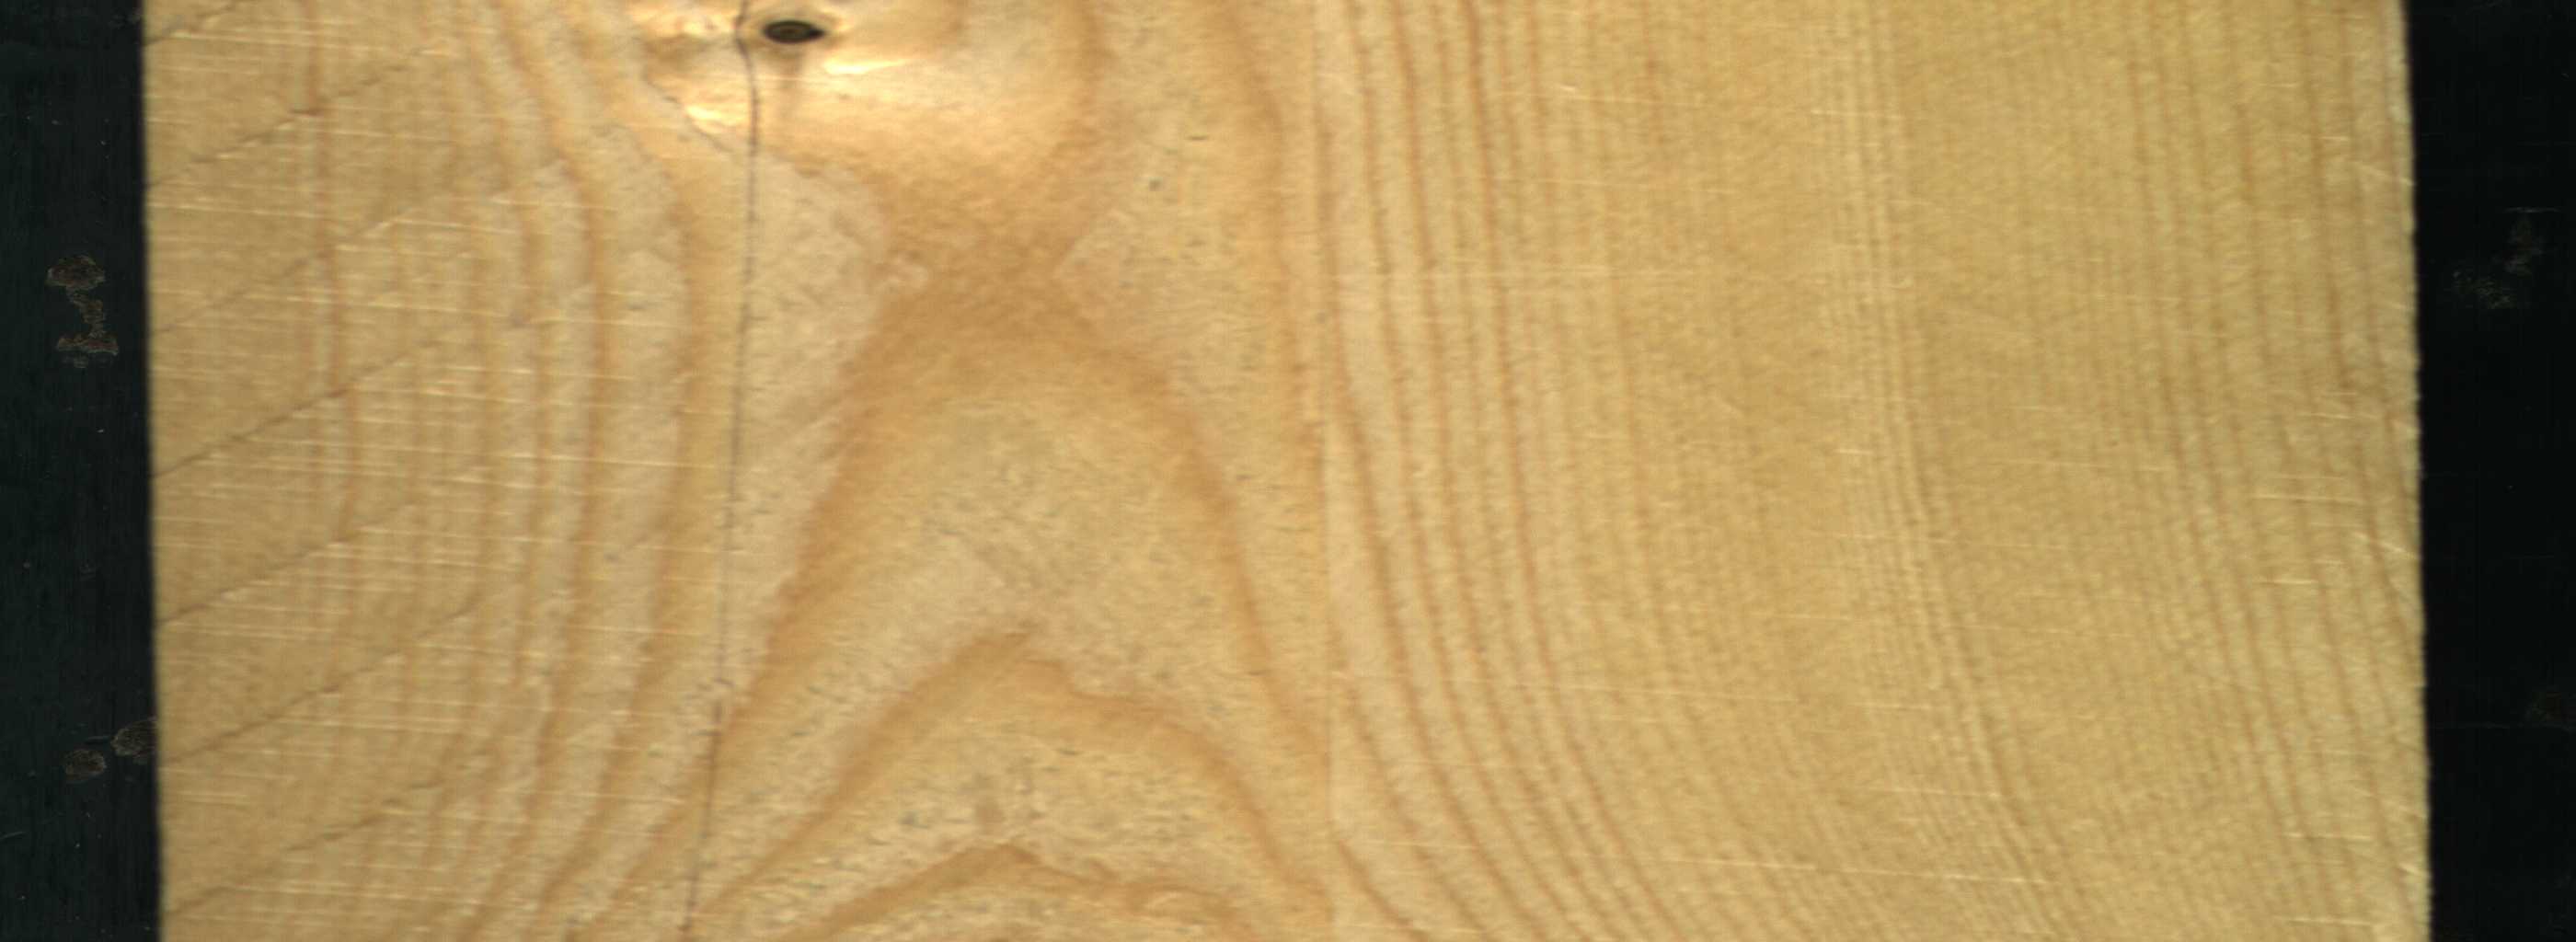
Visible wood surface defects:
Dead_Knot